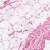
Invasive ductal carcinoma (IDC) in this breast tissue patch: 0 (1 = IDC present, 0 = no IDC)